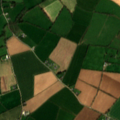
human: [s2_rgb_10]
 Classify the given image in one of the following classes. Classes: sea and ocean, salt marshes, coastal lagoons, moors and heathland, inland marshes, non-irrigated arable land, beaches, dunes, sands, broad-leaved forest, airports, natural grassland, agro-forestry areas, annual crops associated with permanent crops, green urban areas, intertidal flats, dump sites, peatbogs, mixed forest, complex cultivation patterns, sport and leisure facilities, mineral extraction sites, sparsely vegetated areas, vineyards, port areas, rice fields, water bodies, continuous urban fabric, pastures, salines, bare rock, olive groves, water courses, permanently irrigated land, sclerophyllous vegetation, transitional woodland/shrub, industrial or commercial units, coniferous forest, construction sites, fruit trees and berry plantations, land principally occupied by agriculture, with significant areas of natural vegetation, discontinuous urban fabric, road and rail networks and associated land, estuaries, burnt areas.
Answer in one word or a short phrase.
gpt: non-irrigated arable land, pastures